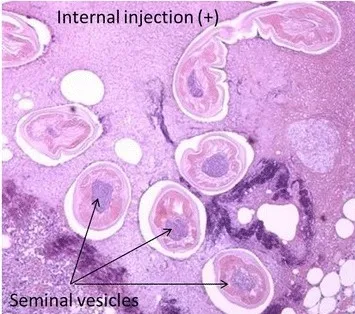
Paraffin section of Dirofilaria species in a dorsal subcutaneous lesion.
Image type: pathology (pas)